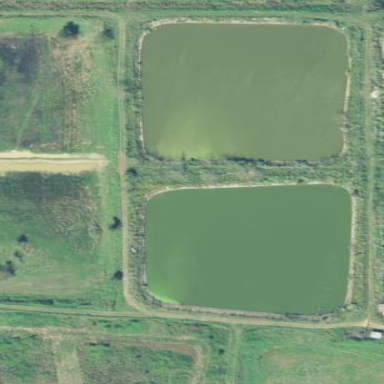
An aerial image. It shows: Covered man-made reservoir.